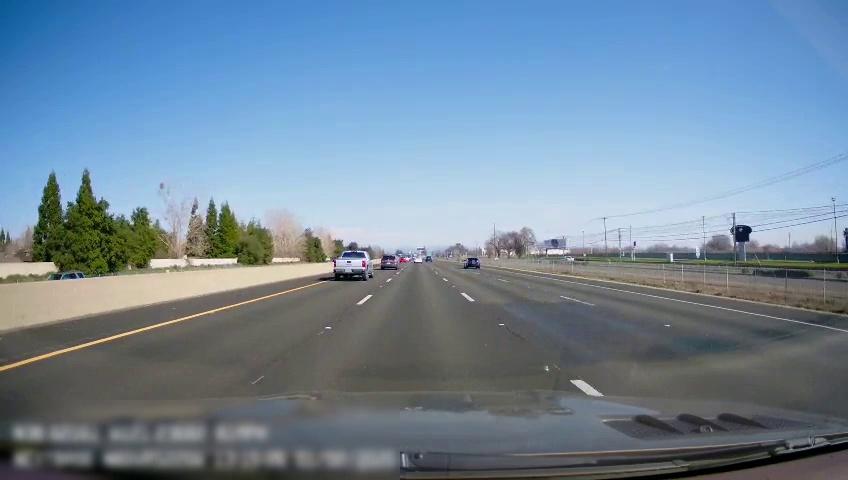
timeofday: Day
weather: Sunny
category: Drivable Space
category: Vehicles | SUV
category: Vehicles | Truck
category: Vehicles | Car
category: Vehicles | Car
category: Lanes | Current Lane
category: Lanes | Current Lane
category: Lanes | Current Lane
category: Lanes | Alternate Lane
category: Lanes | Alternate Lane
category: Lanes | Alternate Lane